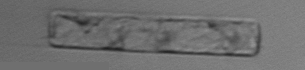
Label: Guinardia_delicatula